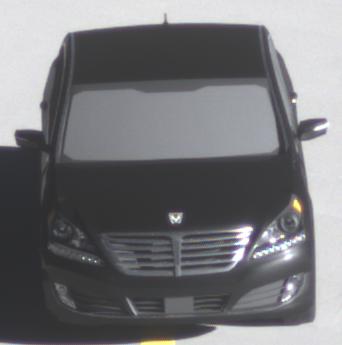
Make: Hyundai
Model: Equus
Detailed model: Gen. 2 VI
Model produced from: 2009
Model produced until: 2016
Doors: 4
Color: black
Road condition: dry road
Daytime: morning or afternoon
Contrast: high contrast